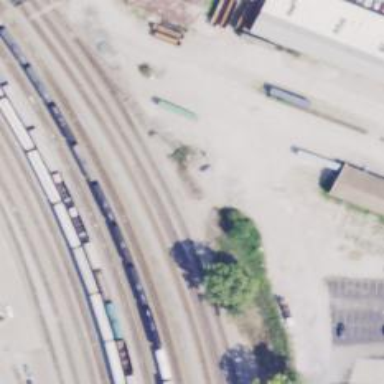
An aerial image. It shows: Rail spur service.